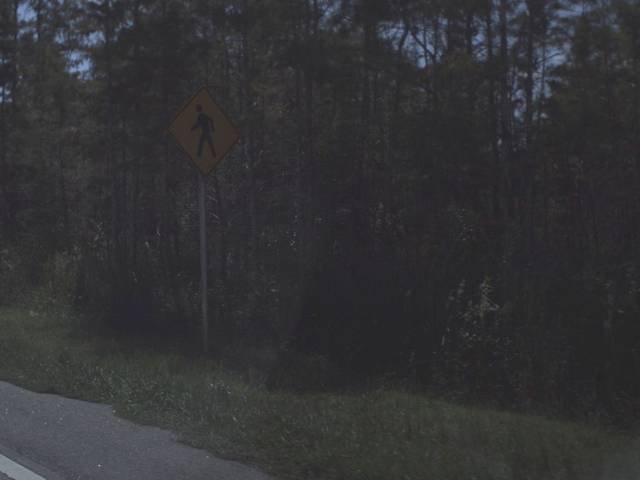
Region: United States
Coordinates: 25.827, -80.898